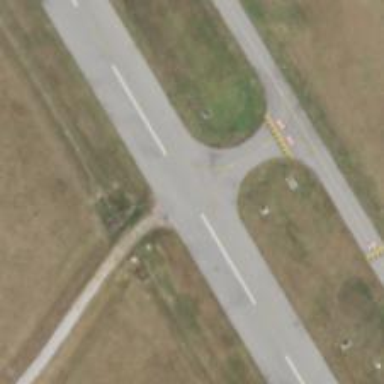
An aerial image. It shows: View of taxiway at the airport.